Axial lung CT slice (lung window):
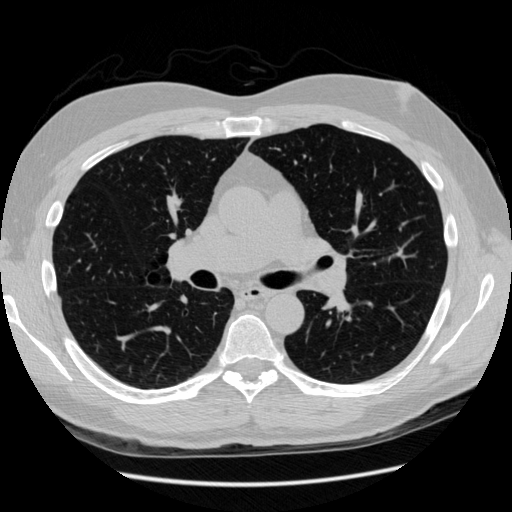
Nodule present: no